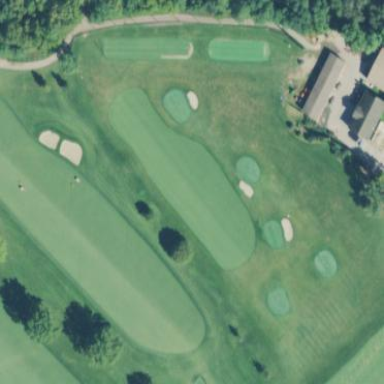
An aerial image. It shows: Grassy area designated as golf fairway.